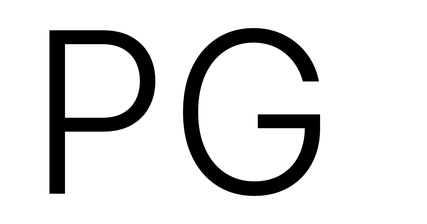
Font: Inter_Light